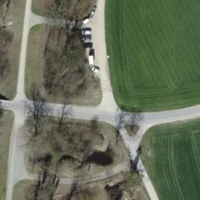
EUNIS habitat code: 52
Species observed at this site:
Euonymus europaeus